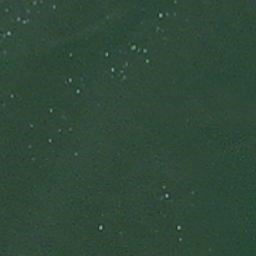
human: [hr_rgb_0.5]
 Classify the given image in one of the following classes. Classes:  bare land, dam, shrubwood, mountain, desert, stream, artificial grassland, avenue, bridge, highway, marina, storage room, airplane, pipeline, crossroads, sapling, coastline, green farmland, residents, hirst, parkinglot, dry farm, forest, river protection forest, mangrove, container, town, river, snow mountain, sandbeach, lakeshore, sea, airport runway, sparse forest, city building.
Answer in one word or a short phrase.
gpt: sea